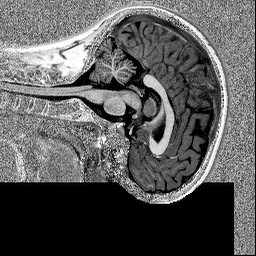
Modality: MP2RAGE
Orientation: sagittal
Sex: female